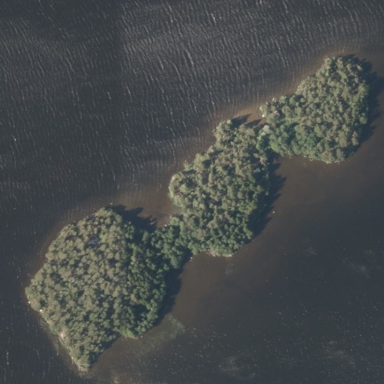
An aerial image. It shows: Islet.